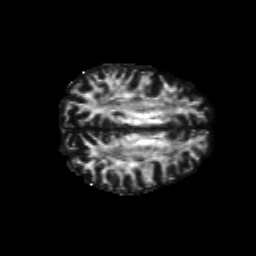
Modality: FA
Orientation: axial
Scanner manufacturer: siemens
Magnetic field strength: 3 T
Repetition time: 6.8 s
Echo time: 0.093 s